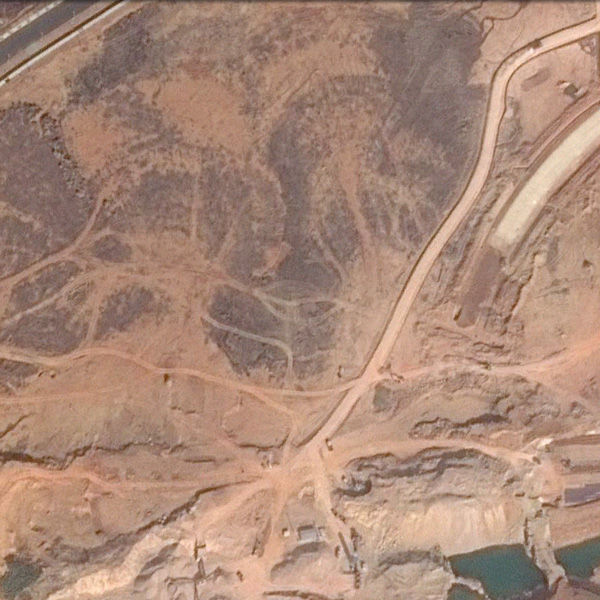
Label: BareLand